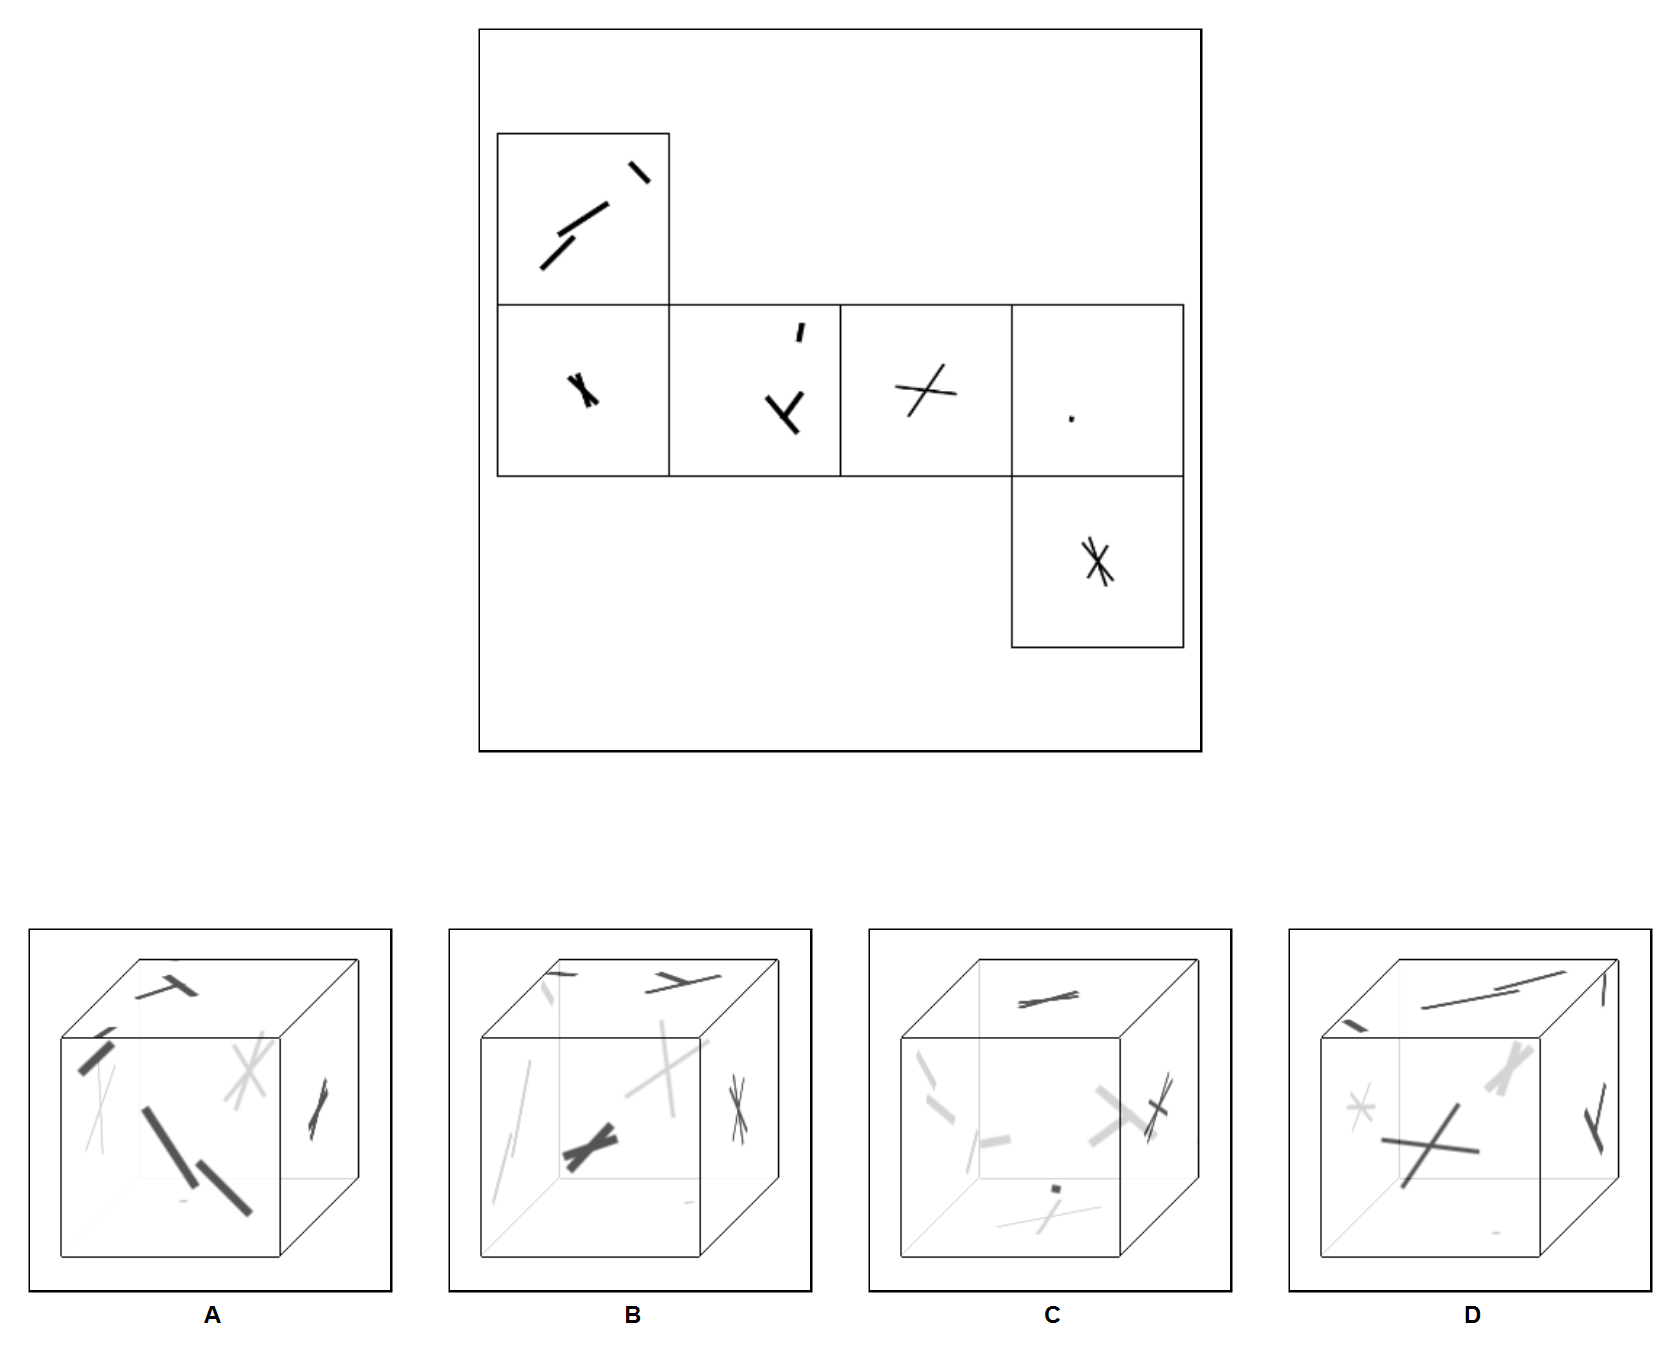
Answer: D